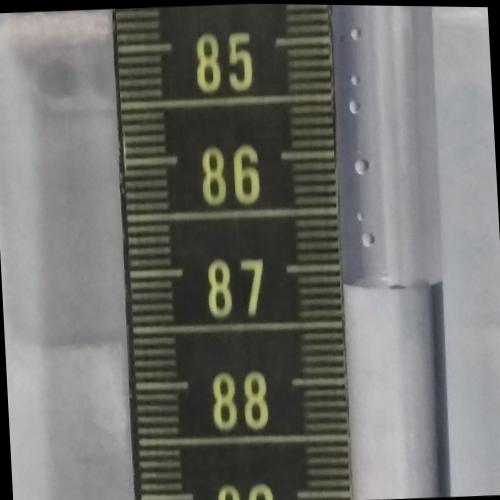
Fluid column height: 87.2 cm